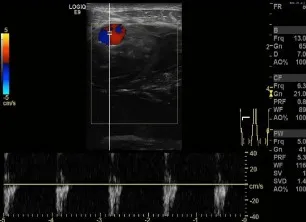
A: Ultrasonography of the right thigh confirmed the diagnosis of pseudoaneurysm of LFCA (white arrow).
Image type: radiology (ultrasound)